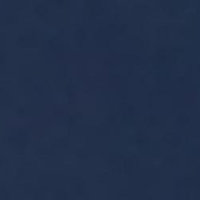
EUNIS habitat code: 14
Species observed at this site:
Phalacrocorax carbo
Corvus corone
Podiceps cristatus
Larus michahellis
Cygnus olor
Fulica atra
Anas platyrhynchos
Aythya ferina
Mergus merganser
Anser anser
Passer domesticus
Tadorna tadorna
Corvus corax